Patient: sex F, age 67
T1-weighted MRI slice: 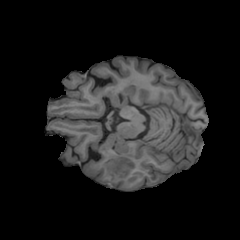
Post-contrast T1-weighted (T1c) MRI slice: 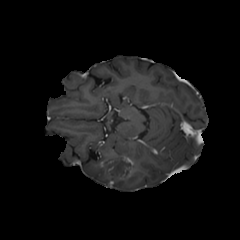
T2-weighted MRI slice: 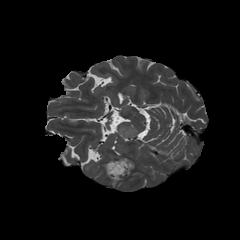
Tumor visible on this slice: yes
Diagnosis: Glioblastoma, IDH-wildtype
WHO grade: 4